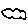
Label: cloud